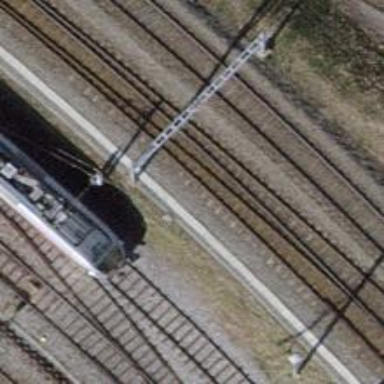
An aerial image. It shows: Single-track railway siding with electrified contact lines.